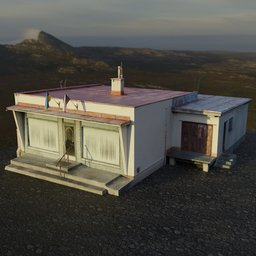
Label: architecture